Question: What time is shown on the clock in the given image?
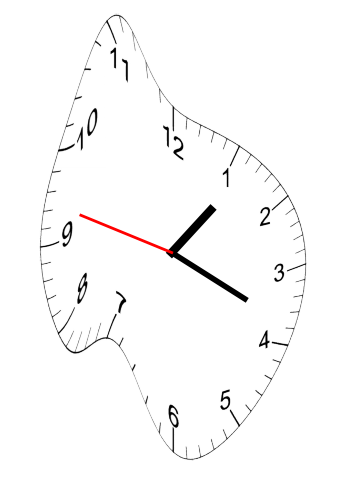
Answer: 01:18:47